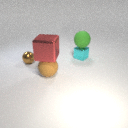
large green rubber sphere above small cyan metal cube